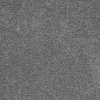
Atmospheric dust classification: dusty